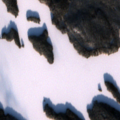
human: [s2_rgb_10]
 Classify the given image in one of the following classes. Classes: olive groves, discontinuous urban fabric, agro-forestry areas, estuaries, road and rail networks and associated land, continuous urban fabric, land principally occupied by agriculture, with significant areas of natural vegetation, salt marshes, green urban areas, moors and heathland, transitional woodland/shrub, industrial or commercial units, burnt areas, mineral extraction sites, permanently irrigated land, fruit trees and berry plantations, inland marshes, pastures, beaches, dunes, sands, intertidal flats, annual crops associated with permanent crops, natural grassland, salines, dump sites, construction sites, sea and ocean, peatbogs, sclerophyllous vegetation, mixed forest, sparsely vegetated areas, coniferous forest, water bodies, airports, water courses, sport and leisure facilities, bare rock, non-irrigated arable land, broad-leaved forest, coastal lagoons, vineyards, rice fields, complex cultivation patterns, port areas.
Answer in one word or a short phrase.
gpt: coniferous forest, water bodies